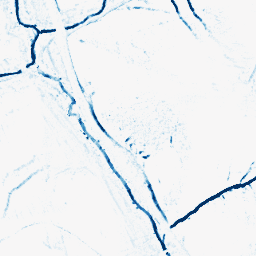
Category: morphological
Decomposition family: morphological_diamond
Decomposition parameters: operation: closing
radius: 3
Upsampling method: sinc_hamming
Upsampling parameters: scale: 4
kernel_size: 8
Upsampling scale: 4